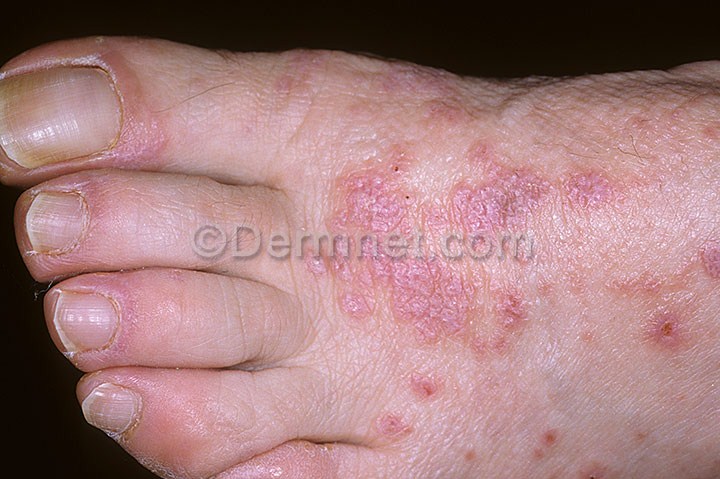
Disease: Nail Fungus and other Nail Disease